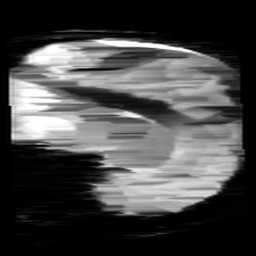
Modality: minIP
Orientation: sagittal
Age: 13
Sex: female
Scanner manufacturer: siemens
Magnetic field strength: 3 T
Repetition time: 0.027 s
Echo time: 0.02 s